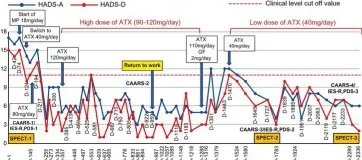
Course of treatment and objective/subjective parameters. HADS.
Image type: chart (chart)